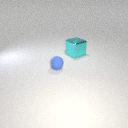
small blue rubber sphere in front of large cyan metal cube